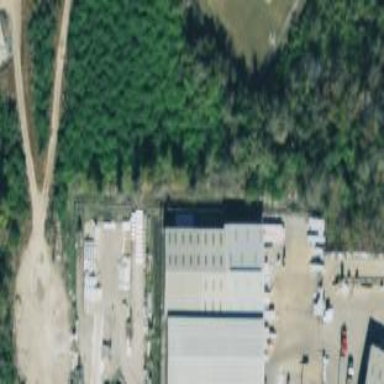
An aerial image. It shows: Warehouse.